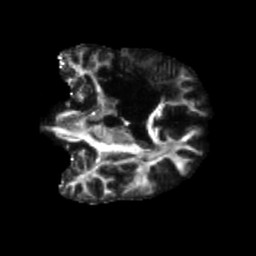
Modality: FA
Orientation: coronal
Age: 57
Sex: male
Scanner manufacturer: siemens
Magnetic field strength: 3 T
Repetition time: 5.47 s
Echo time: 0.0854 s